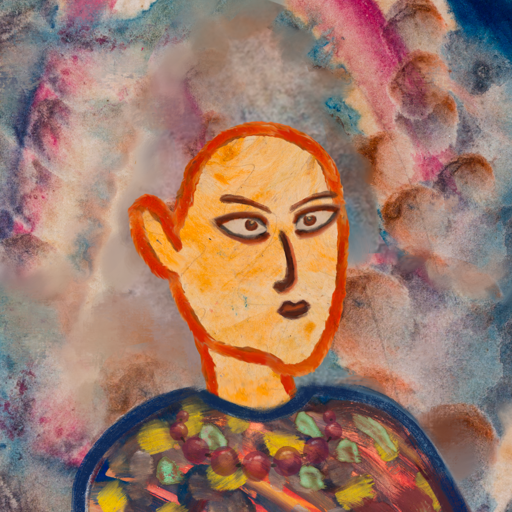
Background: Rupkatha, Head And Neck Side: Experience, Face Side: Roy_Bahadur, Bust: Mother_And_Son_Mother, Hair Side: Blank, Head Accessory: Blank, Second Necklace: Blank, Necklace: Irani_2, Baby: Blank